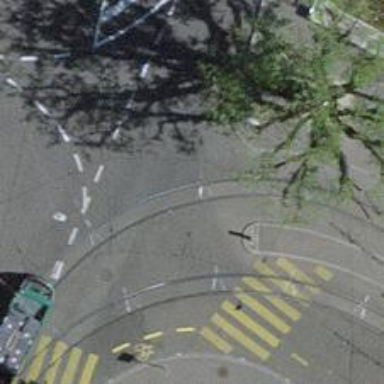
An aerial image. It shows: Tram level crossing on the railway.